Question: I'm using C#2.0 and I want to create a facebook style tooltip window. I currently made it with 2 windows and transparent key. One for the triangle arrow pointer and one for the square. The whole picture looks like that:

I have problem with the redrawing (as shown in the picture).
Is there a way to use whole shaped window on that? (While I need to make it sizeable)
If no, is this the proper way to make that? Or I need to 'glue' the triangle to the rectangle
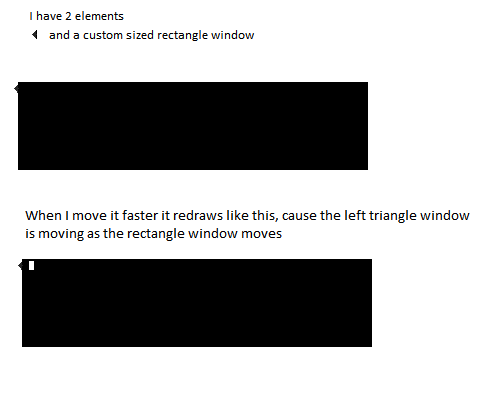
Answer: Two ways to solve --
Using transparency: <URL>
Or using Control.Region which is the actual shaping of the window. Plenty of samples or:
<URL>
'''
protected override void OnSizeChanged(EventArgs e)
{
base.OnSizeChanged(e);
const int ArrowSize = 25;
Point[] points = new[] {
new Point(ArrowSize, 0),
new Point(this.Width, 0),
new Point(this.Width, this.Height),
new Point(ArrowSize, this.Height),
new Point(ArrowSize, ArrowSize),
new Point(0, ArrowSize/2)
// don't need - autocloses
// ,new Point(ArrowSize, 0)
};
GraphicsPath path = new GraphicsPath();
path.AddLines(points);
this.Region = new Region(path);
}
'''